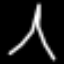
Label: The Eiffel Tower